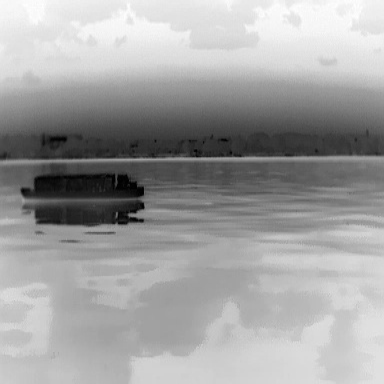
There is a fishing_boat in the infrared image.